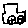
Label: car